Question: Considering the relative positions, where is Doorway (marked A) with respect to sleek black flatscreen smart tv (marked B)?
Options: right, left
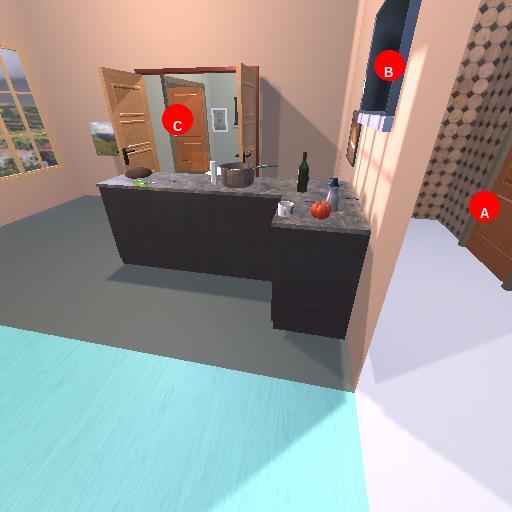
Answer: right